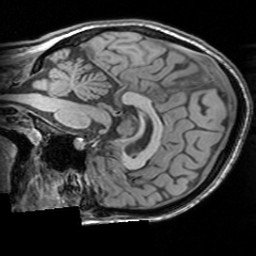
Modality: T1w
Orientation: sagittal
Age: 27
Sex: female
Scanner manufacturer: siemens
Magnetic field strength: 3 T
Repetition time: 1.63 s
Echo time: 0.00311 s